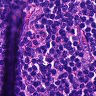
Metastatic tissue present: no